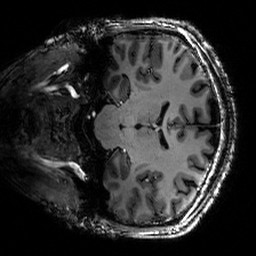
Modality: T1w
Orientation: coronal
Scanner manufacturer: siemens
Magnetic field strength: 6.98 T
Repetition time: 2.5 s
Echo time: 0.00288 s